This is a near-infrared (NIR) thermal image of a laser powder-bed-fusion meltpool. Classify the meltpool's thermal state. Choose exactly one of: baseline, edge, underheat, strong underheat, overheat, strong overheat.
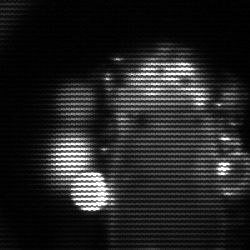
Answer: strong underheat